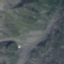
Land use / land cover class: HerbaceousVegetation